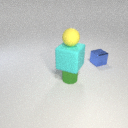
small yellow rubber sphere above small green metal cylinder